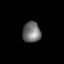
Tissue: skin
Cell type: Epithelial cells
Senescence score: 0.2325
Nuclear area (px): 367
Mean DAPI intensity: 113.215